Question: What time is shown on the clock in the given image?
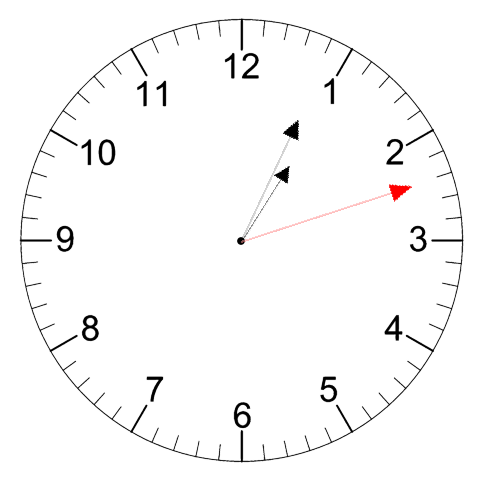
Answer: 01:04:12